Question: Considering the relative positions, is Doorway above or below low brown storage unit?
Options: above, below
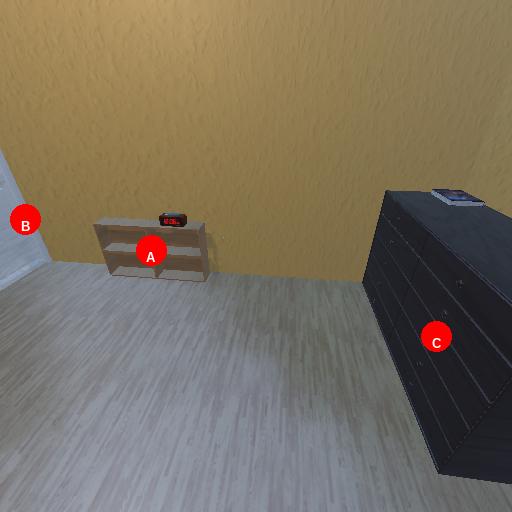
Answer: above